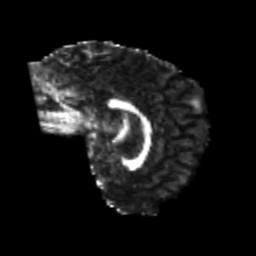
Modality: FA
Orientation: sagittal
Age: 23
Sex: female
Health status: healthy
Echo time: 0.074 s